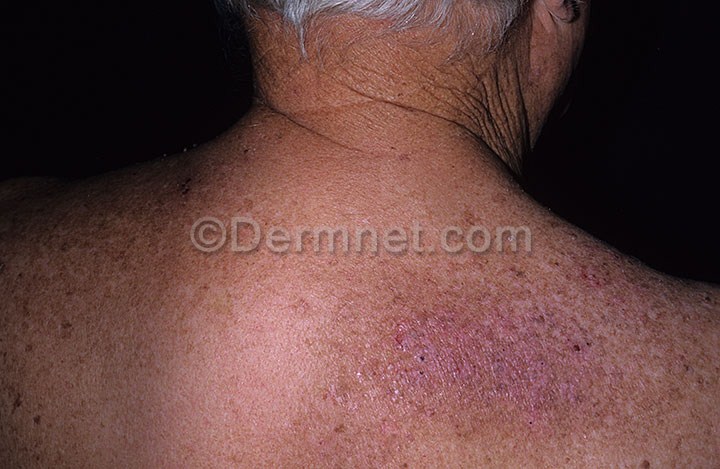
Disease: Eczema Photos